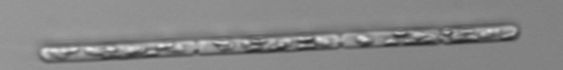
Label: Dactyliosolen_fragilissimus